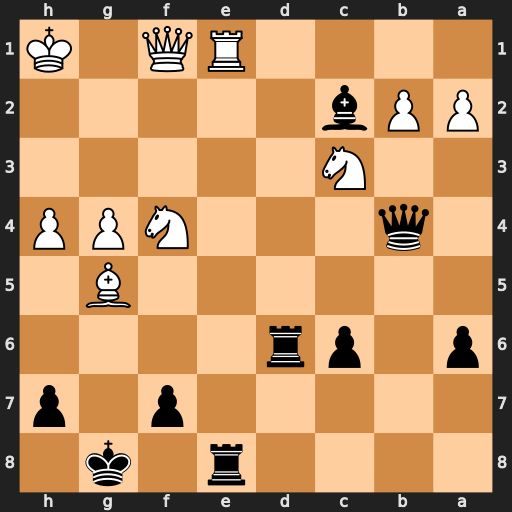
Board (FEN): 4r1k1/5p1p/p1pr4/6B1/1q3NPP/2N5/PPb5/4RQ1K
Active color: b
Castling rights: -
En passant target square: -
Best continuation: Rxe1 Qxe1 Rd1 Qxd1 Bxd1